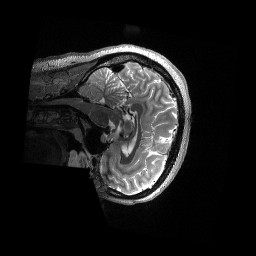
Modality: T2w
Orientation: sagittal
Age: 35
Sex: female
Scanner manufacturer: siemens
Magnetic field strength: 3 T
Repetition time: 3.2 s
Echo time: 0.563 s